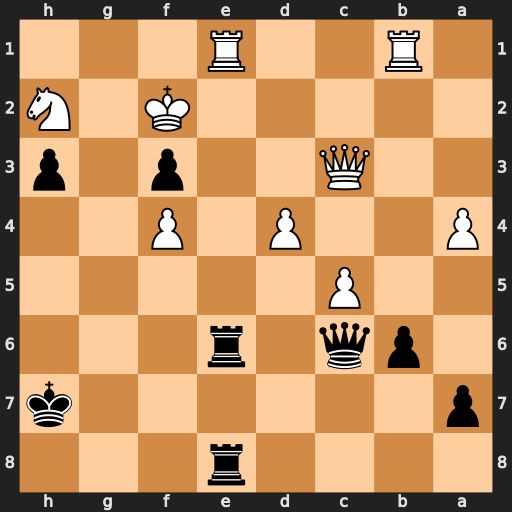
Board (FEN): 4r3/p6k/1pq1r3/2P5/P2P1P2/2Q2p1p/5K1N/1R2R3
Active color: b
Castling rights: -
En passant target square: -
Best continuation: Re2+ Kf1 Qg6 Qxf3 Qg2+ Qxg2 hxg2+ Kg1 Rxe1+ Rxe1 Rxe1+